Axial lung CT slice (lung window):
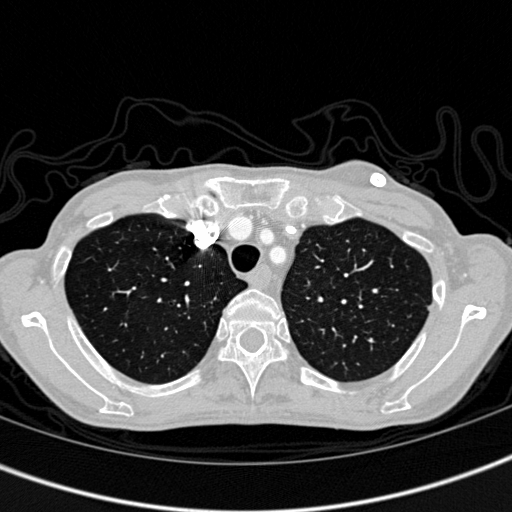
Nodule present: no